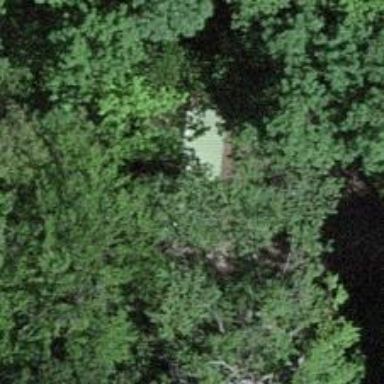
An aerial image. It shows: Picnic shelter with concrete surface.